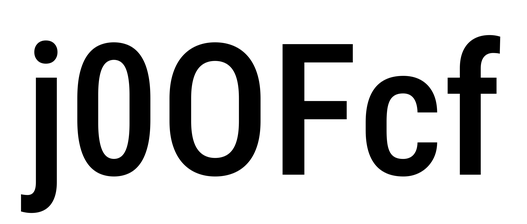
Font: Roboto_Condensed_Medium